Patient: sex F, age 71
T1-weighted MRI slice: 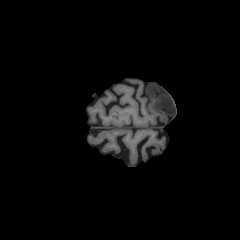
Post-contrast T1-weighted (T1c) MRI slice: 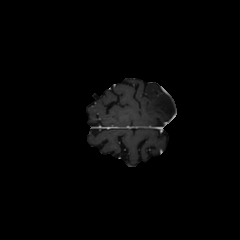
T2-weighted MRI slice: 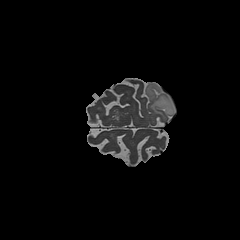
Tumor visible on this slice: yes
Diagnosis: Astrocytoma, IDH-mutant
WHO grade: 2